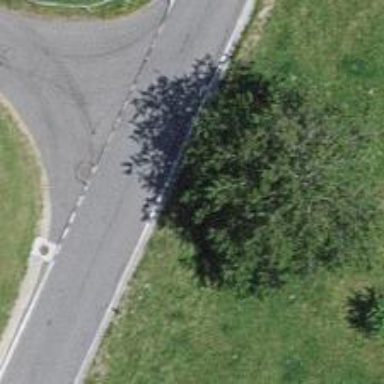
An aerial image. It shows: Tertiary road with asphalt surface.